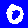
Digit: 0